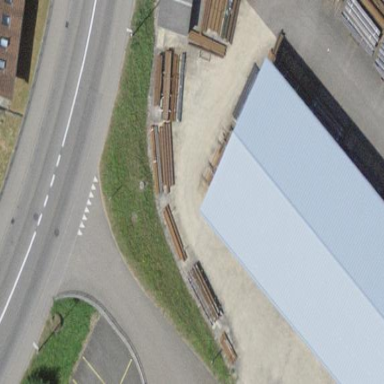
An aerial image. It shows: Warehouse.